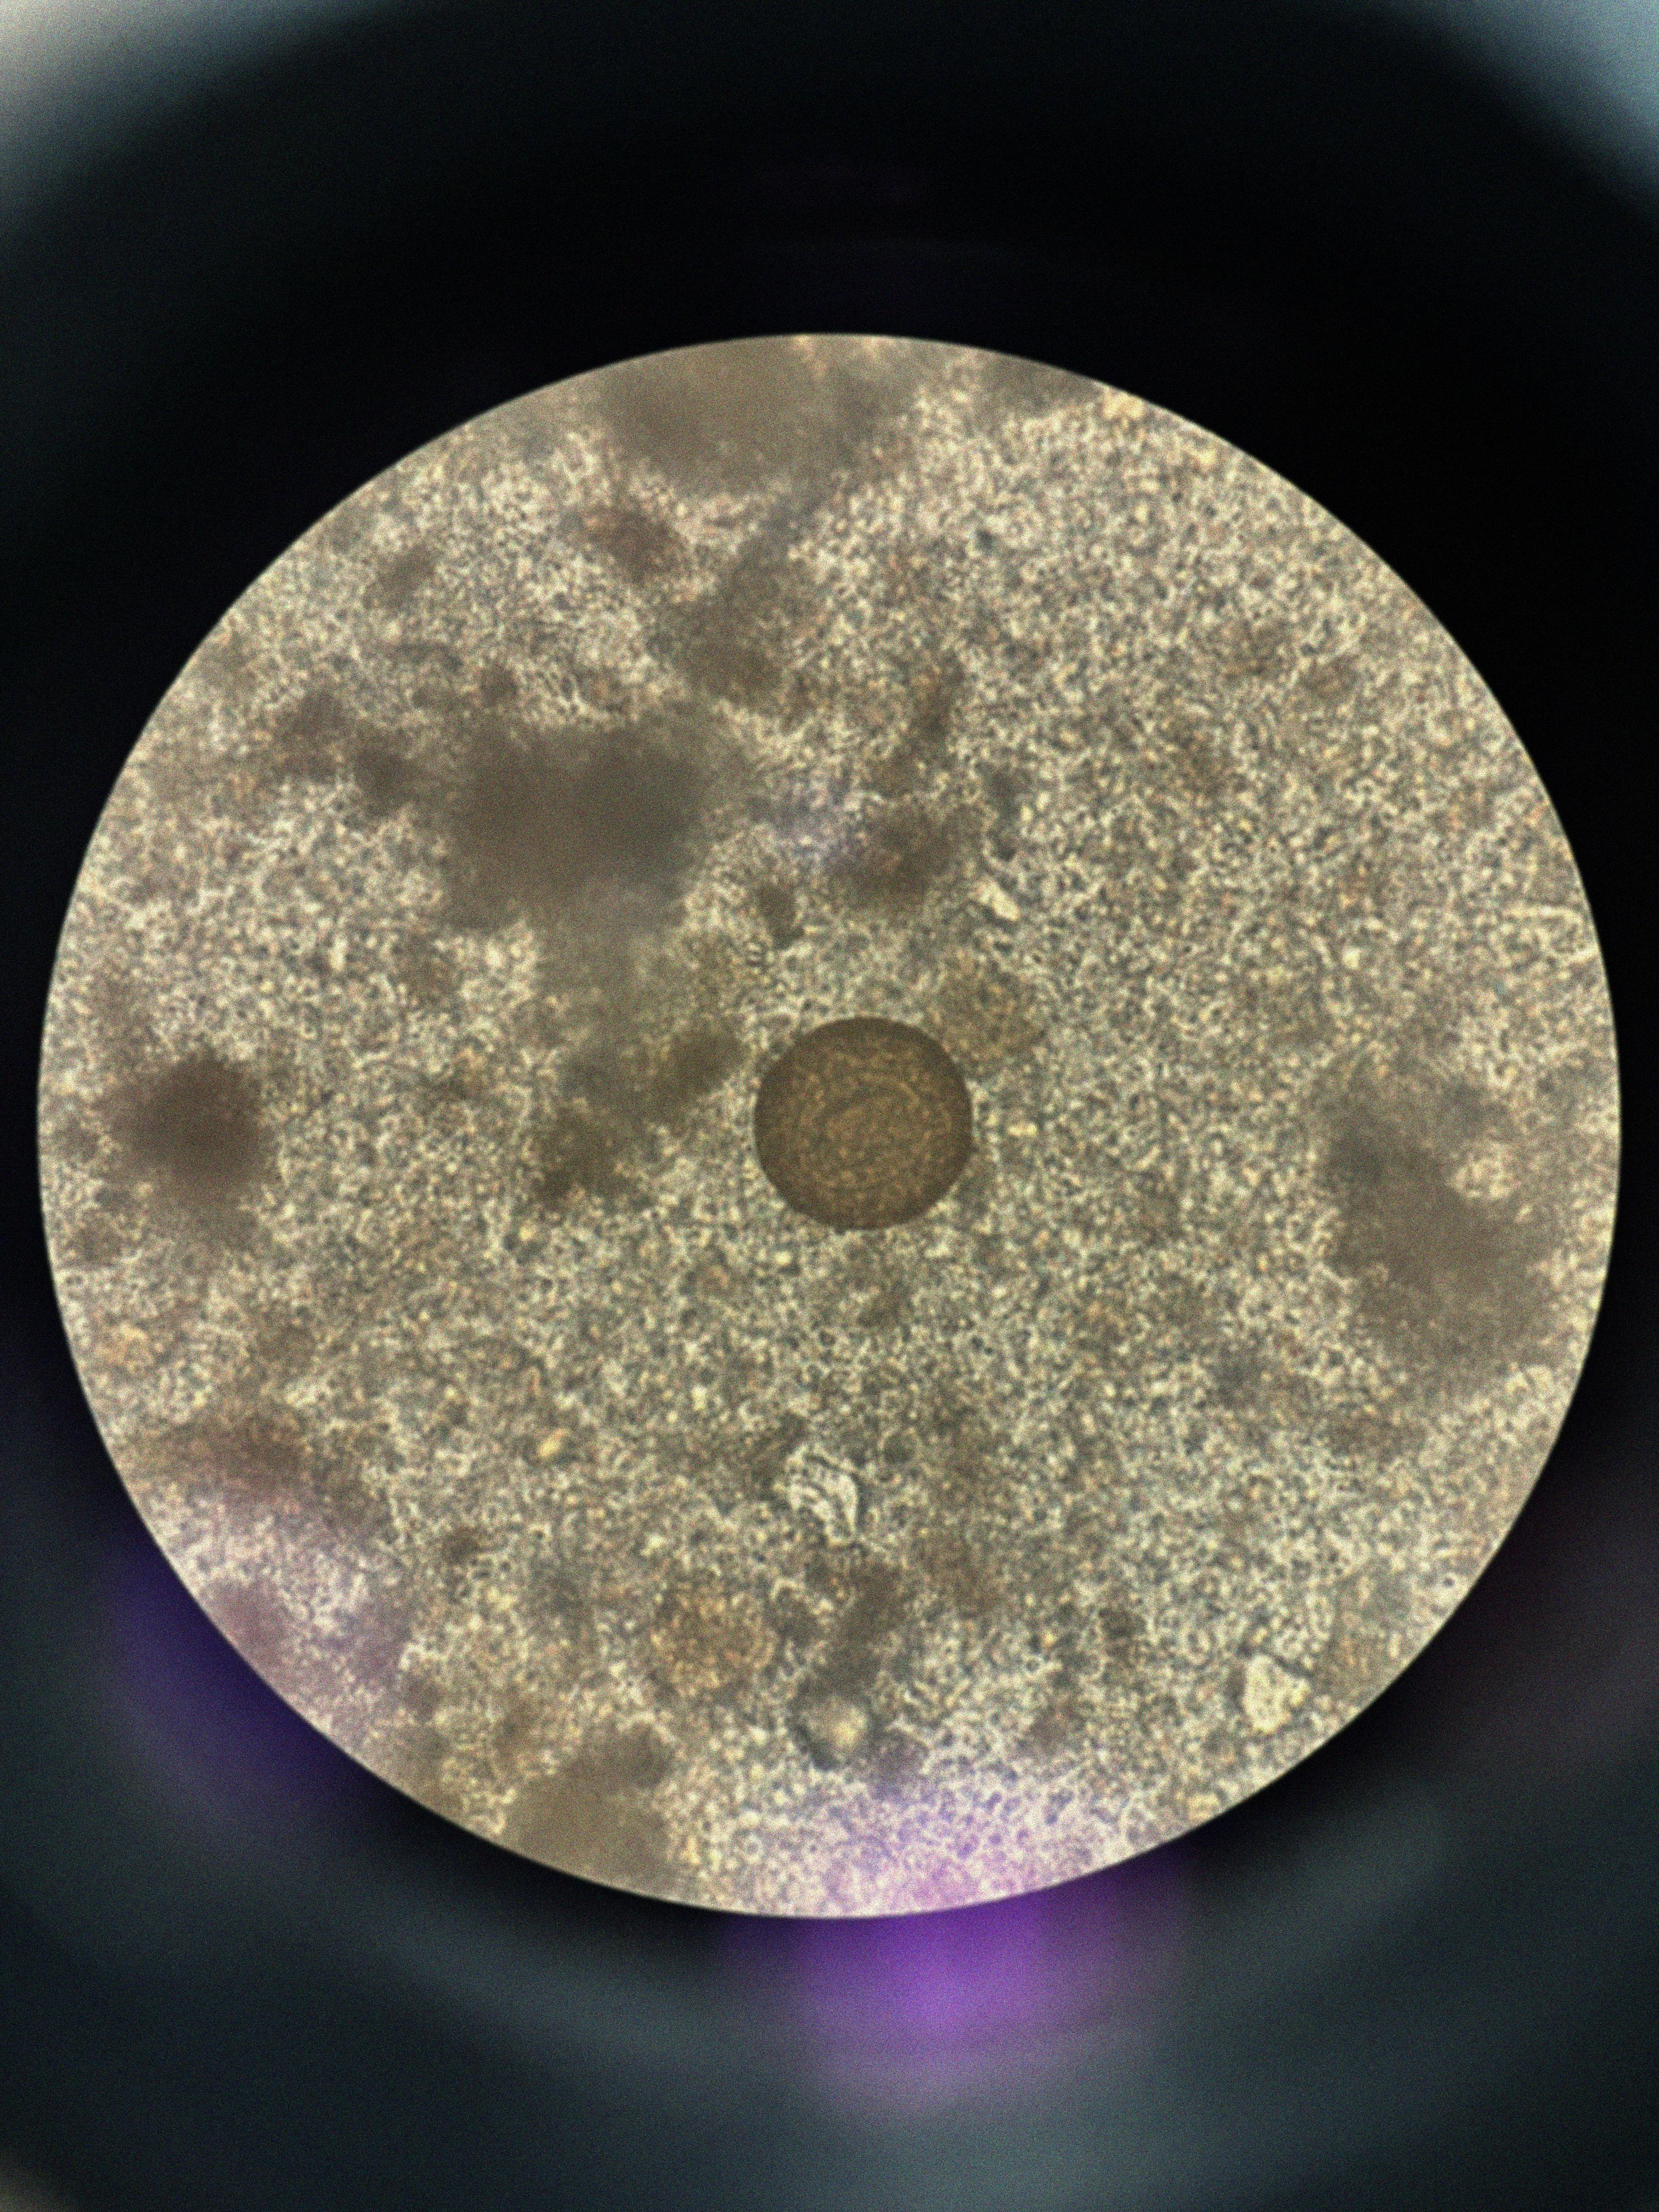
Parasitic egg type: Hymenolepis diminuta